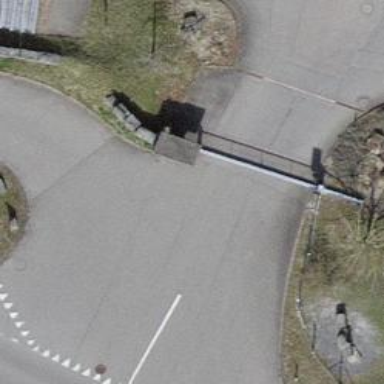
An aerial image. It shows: Gate.